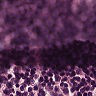
Metastatic tissue present: no